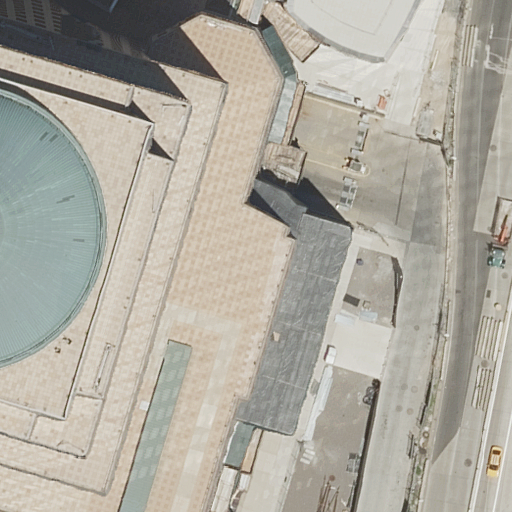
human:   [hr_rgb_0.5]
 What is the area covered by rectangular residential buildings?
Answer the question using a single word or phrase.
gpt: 200m2

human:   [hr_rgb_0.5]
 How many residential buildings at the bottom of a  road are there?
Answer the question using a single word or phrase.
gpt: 0

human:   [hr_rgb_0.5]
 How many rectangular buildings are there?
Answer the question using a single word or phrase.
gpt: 1

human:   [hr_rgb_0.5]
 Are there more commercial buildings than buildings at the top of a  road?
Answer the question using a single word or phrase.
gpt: no

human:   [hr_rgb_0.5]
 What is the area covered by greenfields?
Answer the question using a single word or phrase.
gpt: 0m2

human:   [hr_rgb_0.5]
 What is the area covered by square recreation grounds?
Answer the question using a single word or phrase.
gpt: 0m2

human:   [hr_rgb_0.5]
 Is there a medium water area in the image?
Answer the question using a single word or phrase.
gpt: no

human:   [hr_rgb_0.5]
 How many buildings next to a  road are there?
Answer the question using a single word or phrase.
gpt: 2

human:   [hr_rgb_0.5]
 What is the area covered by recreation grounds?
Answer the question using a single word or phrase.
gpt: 0m2

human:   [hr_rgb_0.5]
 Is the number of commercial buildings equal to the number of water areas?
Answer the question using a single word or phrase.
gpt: yes

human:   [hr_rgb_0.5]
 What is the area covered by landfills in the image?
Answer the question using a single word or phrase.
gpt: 0m2

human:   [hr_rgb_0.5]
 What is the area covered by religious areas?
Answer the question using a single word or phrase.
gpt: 0m2

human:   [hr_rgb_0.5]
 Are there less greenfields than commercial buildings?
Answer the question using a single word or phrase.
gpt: no

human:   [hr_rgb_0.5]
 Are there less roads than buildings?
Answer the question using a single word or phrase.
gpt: no

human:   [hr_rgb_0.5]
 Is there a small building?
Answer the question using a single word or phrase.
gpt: no

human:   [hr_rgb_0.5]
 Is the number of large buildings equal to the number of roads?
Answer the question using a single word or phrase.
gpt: no

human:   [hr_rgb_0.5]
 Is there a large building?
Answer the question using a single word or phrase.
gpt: yes

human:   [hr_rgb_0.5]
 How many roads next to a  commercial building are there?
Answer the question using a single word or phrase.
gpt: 0

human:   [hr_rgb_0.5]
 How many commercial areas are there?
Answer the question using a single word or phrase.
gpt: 0

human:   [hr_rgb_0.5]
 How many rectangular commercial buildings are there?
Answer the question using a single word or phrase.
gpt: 0

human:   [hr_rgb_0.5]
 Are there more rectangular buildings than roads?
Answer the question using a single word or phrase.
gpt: no

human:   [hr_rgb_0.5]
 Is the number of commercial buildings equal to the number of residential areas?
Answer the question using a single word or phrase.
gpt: yes

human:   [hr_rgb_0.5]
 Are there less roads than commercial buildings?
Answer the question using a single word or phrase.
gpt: no

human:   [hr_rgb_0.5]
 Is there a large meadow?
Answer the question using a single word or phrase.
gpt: no

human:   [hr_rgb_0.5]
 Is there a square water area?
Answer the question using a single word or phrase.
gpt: no

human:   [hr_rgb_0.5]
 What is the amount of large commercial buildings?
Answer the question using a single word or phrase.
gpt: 0

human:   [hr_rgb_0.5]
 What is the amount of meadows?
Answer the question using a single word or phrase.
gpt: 0

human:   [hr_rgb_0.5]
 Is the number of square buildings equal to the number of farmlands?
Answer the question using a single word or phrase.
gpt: yes

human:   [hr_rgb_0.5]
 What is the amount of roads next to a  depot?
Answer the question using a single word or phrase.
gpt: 0

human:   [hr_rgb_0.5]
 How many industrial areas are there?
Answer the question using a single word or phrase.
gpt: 0

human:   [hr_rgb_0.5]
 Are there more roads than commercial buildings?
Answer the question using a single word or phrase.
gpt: yes

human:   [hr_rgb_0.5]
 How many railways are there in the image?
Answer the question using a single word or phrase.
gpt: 0

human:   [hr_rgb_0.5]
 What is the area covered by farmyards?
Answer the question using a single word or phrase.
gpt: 0m2

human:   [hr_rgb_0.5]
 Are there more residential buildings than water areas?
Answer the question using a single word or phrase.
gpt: yes

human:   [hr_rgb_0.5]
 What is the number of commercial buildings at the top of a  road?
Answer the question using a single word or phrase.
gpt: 0

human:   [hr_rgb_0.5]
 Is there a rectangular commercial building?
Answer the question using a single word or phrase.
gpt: no